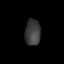
Tissue: lung
Cell type: Epithelial cells
Senescence score: 0.2089
Nuclear area (px): 395
Mean DAPI intensity: 61.094